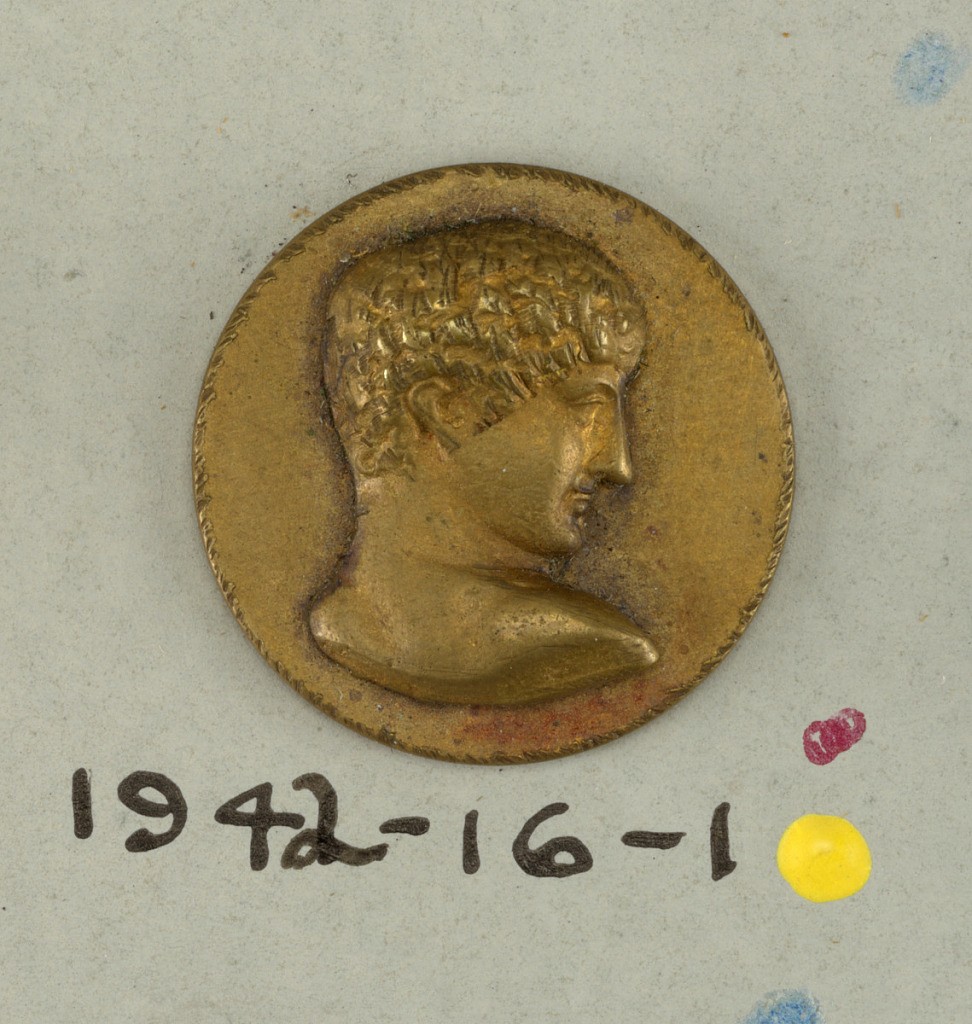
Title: Button
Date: ca. 1880
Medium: Brass
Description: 1942-16-1: On card 4950